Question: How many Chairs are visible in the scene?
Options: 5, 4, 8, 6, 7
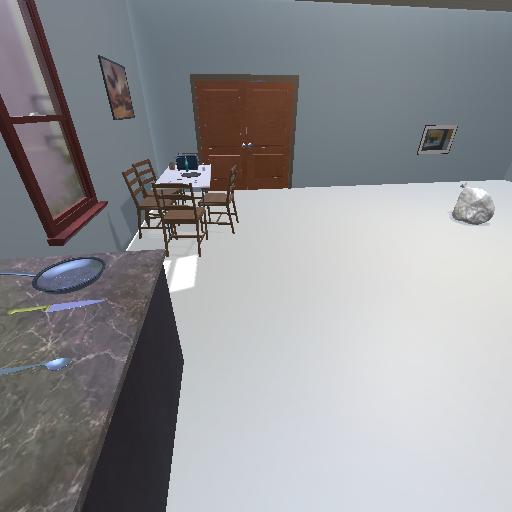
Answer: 5